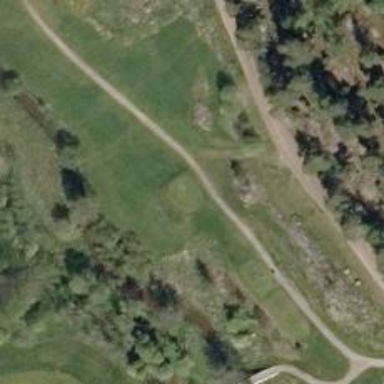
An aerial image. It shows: Pathway for golfing.